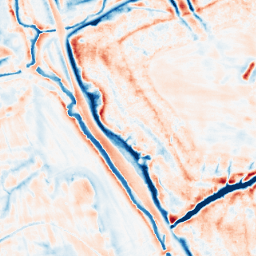
Category: edge_preserving
Decomposition family: bilateral
Decomposition parameters: d: 21
sigma_color: 100
sigma_space: 75
Upsampling method: sinc_blackman
Upsampling parameters: scale: 2
kernel_size: 4
Upsampling scale: 2